Question: I need to implement a Reviews widget in my application, similar to that seen in Google Play. Image Below:

Are there any components our there that make it easier to do this? It would save time & trouble of implementing my own version.
Thanks
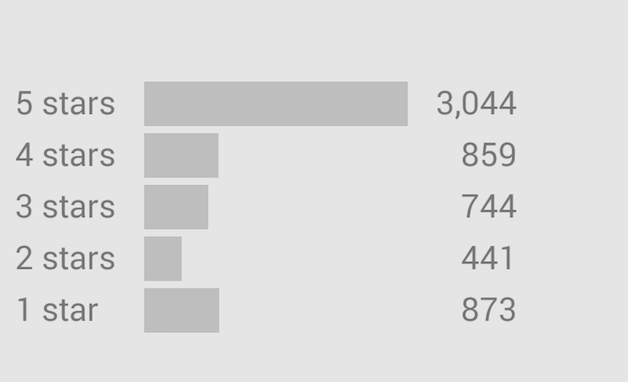
Answer: I used a custom layout for this as cmota recommended.
The labels for the stars are a series of TextViews within a Relative layout
The rating bars are Imageviews in a Linearlayouts.
Code snippet:
ImageView ratingOne = (ImageView) ratingsView.findViewById(R.id.ratingOne);
'''
<LinearLayout
android:layout_width="match_parent"
android:layout_height="15dp"
android:background="@android:color/white"
>
<ImageView
android:id="@+id/ratings_length_one"
android:layout_width="wrap_content"
android:layout_height="15dp"
android:background="@color/orange" />
</LinearLayout>
'''
Each imageview has a fixed height : for example i use 15dp above
The width of the imageview is the my rating count
Then i change the layoutParams for each imageView according to the values
LinearLayout.LayoutParams layoutParams = new LinearLayout.LayoutParams(myRatingCount, ratingOne.getHeight());
ratingOne.setLayoutParams(layoutParams);